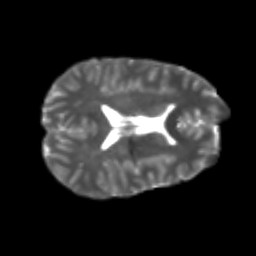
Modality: T2w
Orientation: axial
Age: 20
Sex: male
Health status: healthy
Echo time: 0.074 s